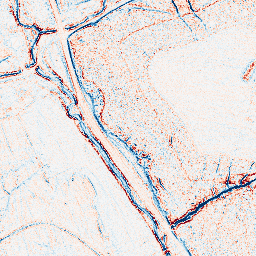
Category: edge_preserving
Decomposition family: anisotropic_diffusion
Decomposition parameters: iterations: 10
kappa: 50
gamma: 0.05
Upsampling method: quartic
Upsampling parameters: scale: 4
Upsampling scale: 4